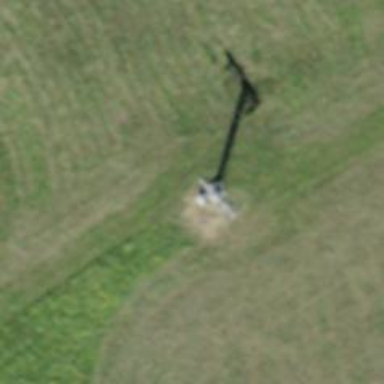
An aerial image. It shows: Pylon for aerialway.